Question: Magento 1.9.1.0
I am new to magento. i want to display data in table after product detail. I have created table in database. I can add data from backend/admin panel side. now i want to display this data in product detail page after product. Below is attached image with data that i want to display.

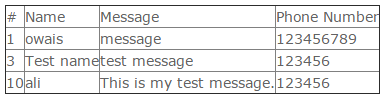
Answer: if you are working with user defined module, then in frontend layout xml, you can write code like ...
'''
<catalog_product_view>
<update handle="content"/>
<reference name="content">
<block type="tabledata/tabledata" after="-" name="tabledata" template="tabledata/tabledata.phtml" />
</reference>
</catalog_product_view>
'''
If not using module, then go to catalog layout and override the layout file, and add the above content's section code.
you will need to create a phtml file for template, that 'll show the data. and xml used where to show the data.